Field crop: maize
Growth stage: 1
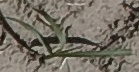
Species: sorghum